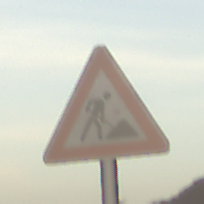
Verkehrszeichen: Arbeitsstelle
Umgebung: Outdoor, Nature
Tageszeit: SunriseSunset
Wetter: PartlyCloudy
Licht: Natural
Jahreszeit: NotSpecified
Kontrast: LowContrast